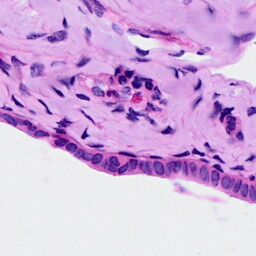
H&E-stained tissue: Ovarian